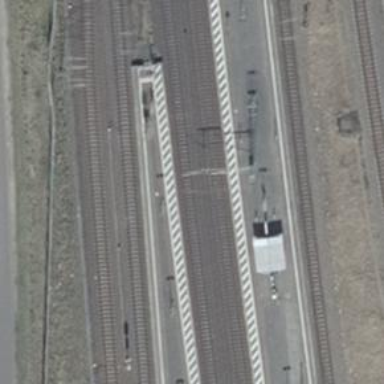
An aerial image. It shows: Railway signal.